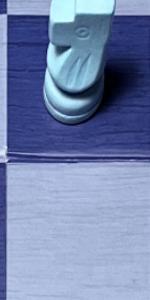
Label: Empty